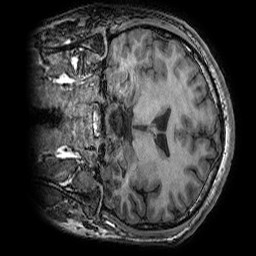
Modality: T1w
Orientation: coronal
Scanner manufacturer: ge
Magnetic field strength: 3 T
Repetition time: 0.008156 s
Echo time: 0.00318 s